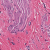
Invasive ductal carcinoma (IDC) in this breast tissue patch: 0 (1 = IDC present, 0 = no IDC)